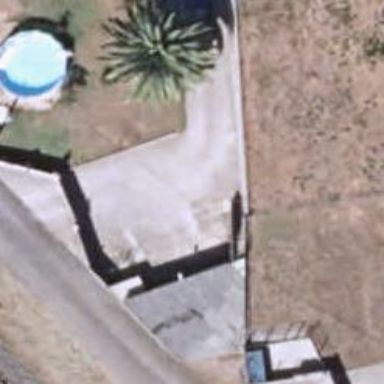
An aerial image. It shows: Retaining wall.